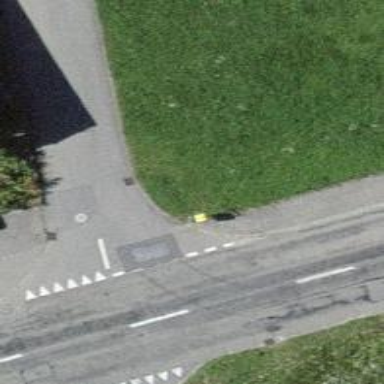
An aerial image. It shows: Post box is visible.